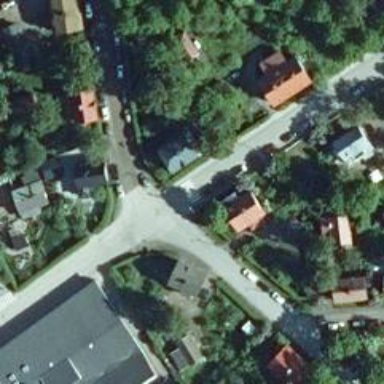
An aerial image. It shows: Uncontrolled crossing on the road.